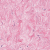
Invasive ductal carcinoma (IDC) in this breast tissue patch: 0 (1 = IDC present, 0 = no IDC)